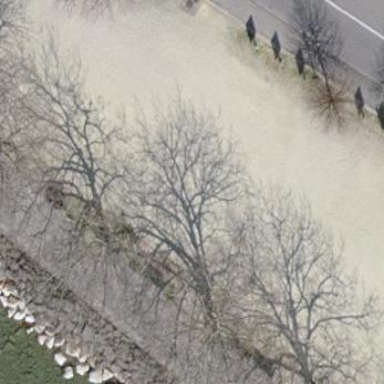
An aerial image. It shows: Pedestrian path with fine gravel surface.